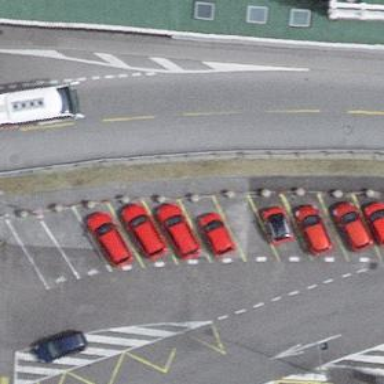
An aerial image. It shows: Car sharing facility.